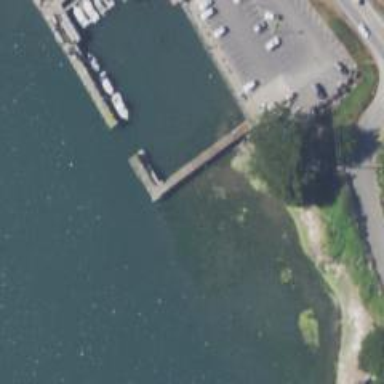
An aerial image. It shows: Man-made pier.